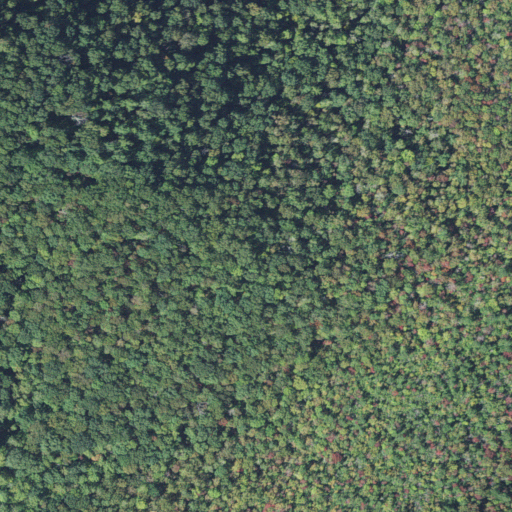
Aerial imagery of gap in North Carolina named Jim Gap containing deciduous forest and mixed forest